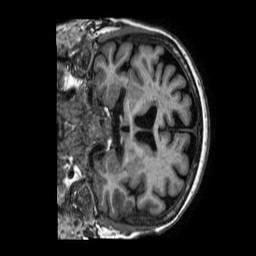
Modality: T1w
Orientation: coronal
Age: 73
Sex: female
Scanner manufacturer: philips
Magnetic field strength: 1.5 T
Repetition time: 0.007215 s
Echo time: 0.003267 s